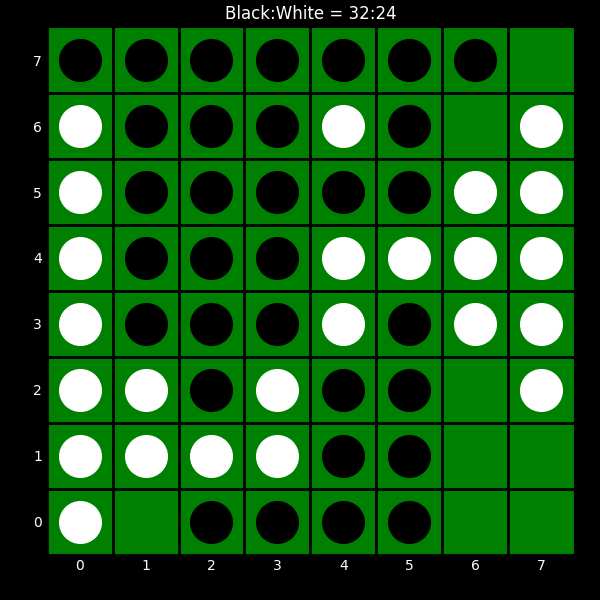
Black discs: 32
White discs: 24